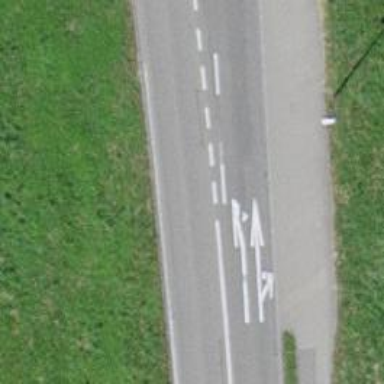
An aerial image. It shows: Secondary road with asphalt surface.